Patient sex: M
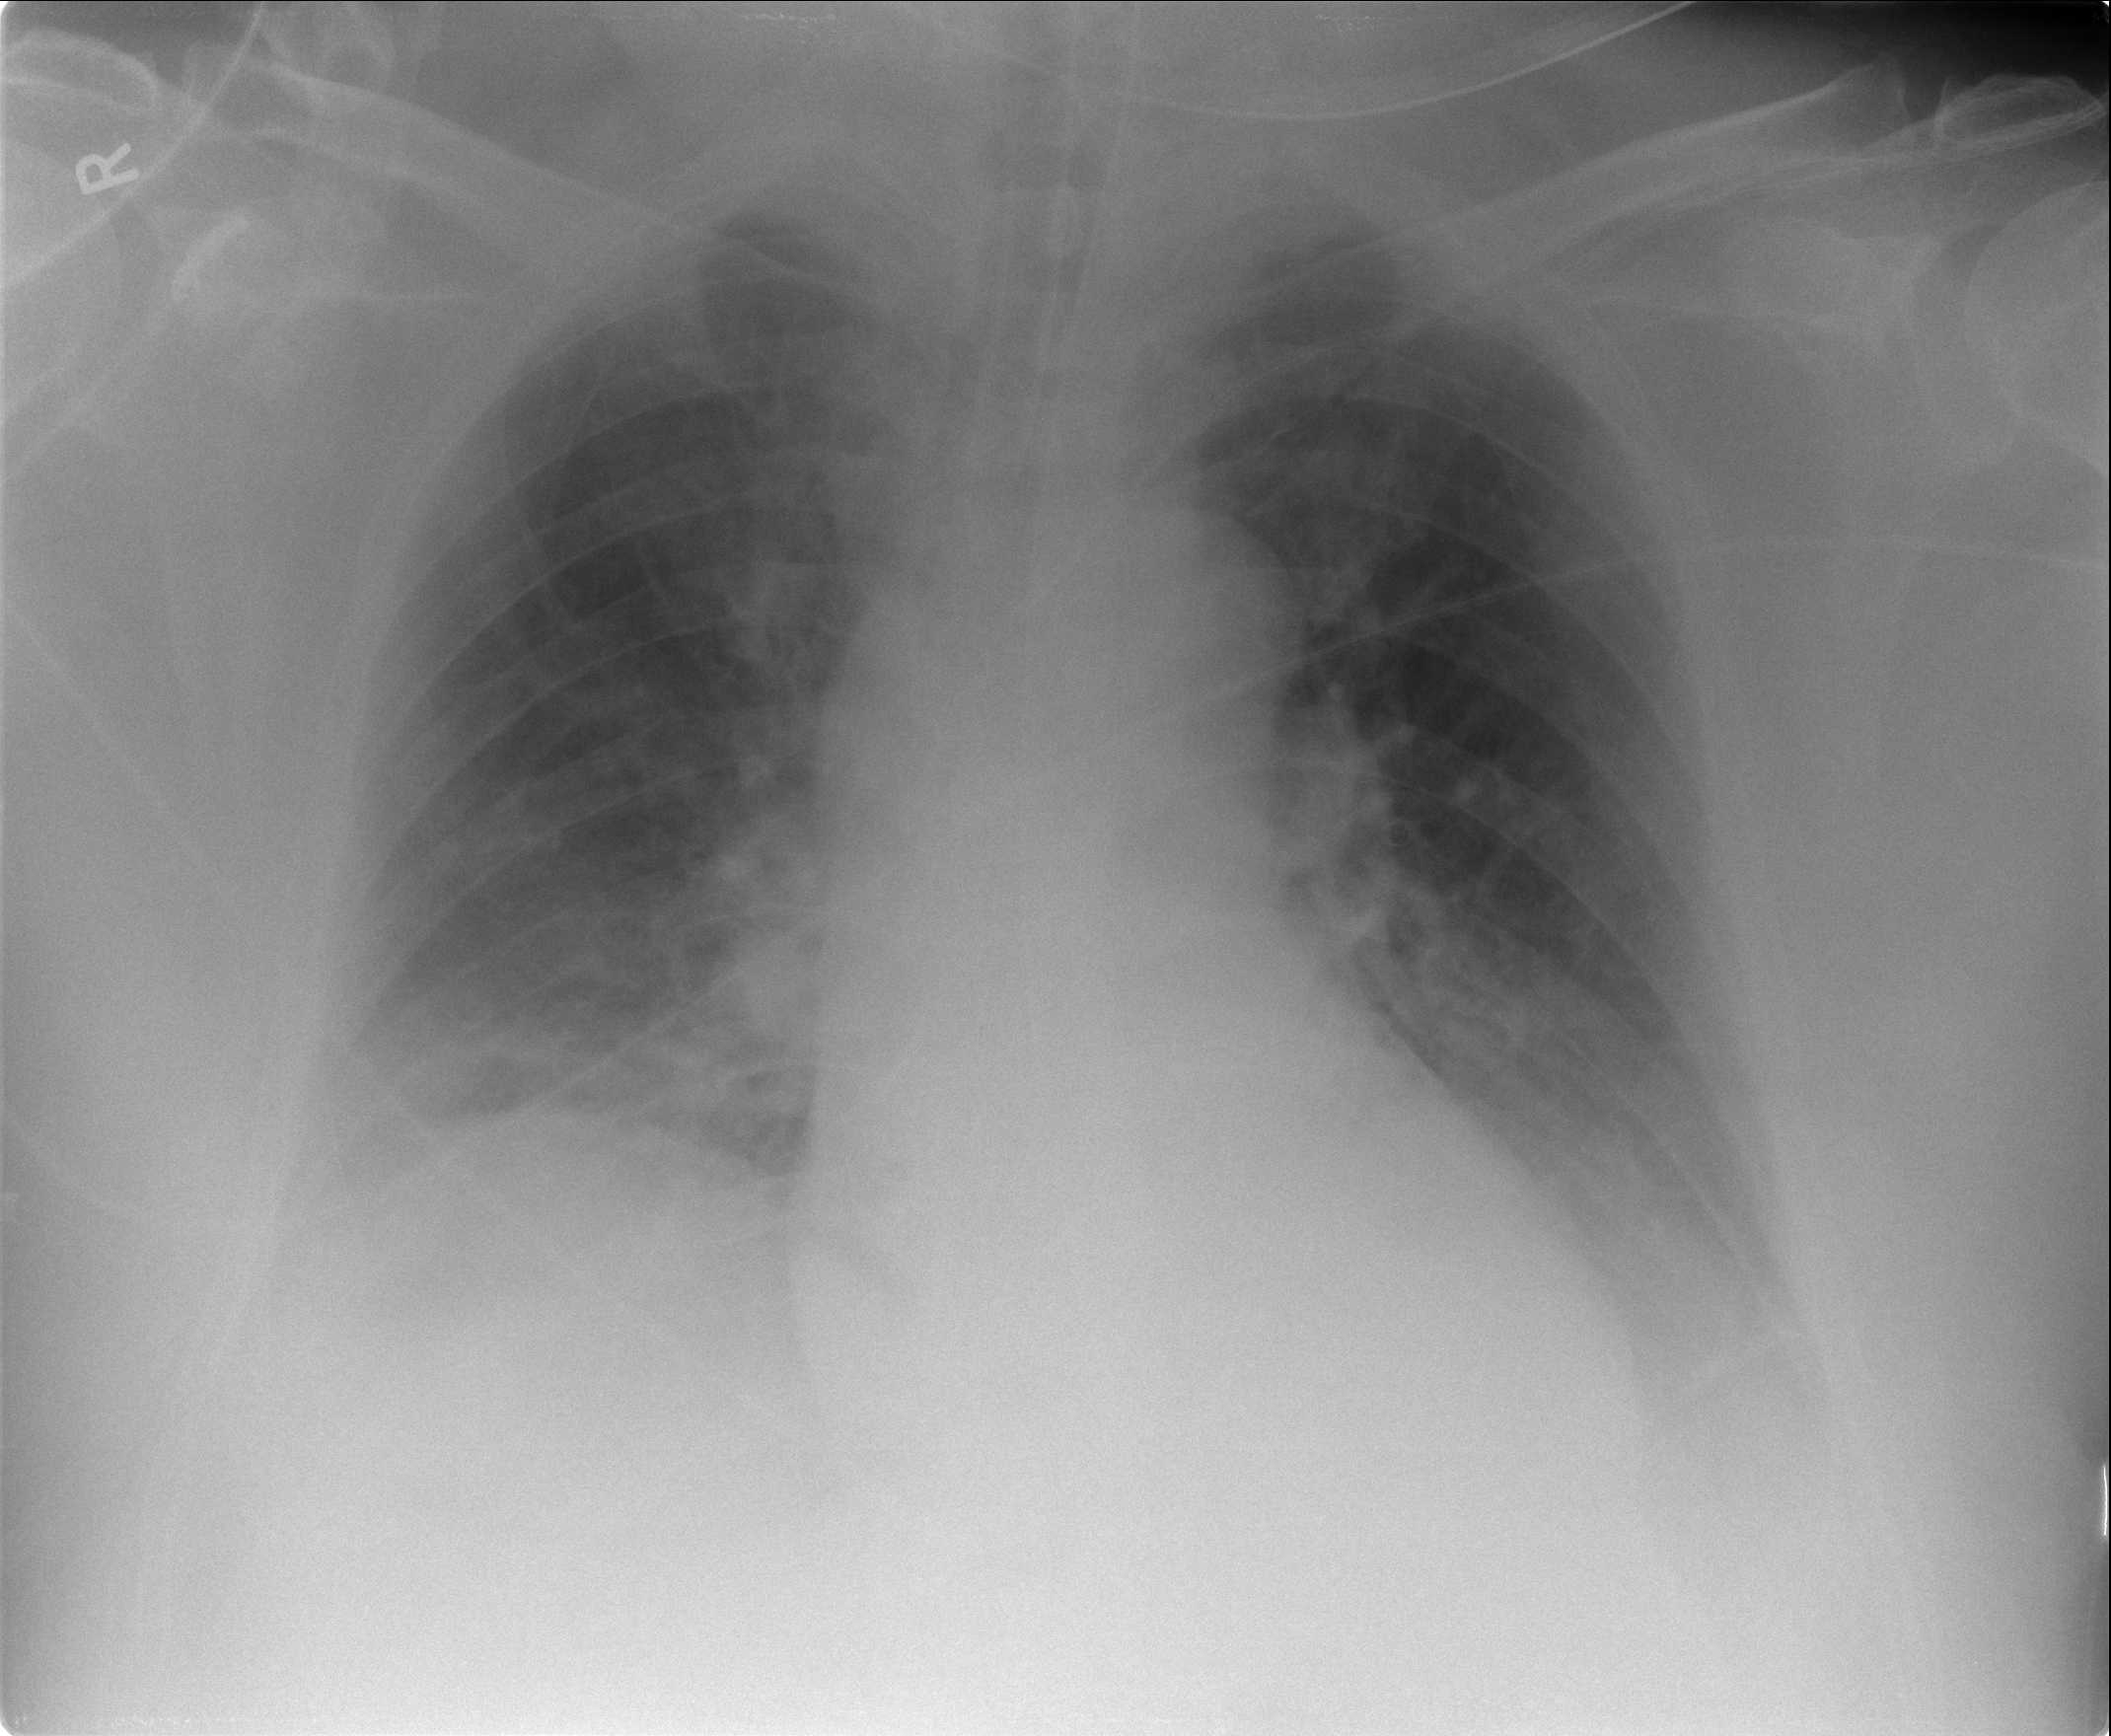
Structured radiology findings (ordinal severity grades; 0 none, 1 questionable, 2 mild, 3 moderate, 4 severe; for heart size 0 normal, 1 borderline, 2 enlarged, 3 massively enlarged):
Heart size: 1
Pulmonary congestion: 2
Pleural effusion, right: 2
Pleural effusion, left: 2
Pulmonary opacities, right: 0
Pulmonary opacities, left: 0
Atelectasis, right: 2
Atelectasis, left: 2